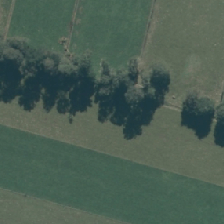
Land cover: indigenous_forest